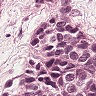
Metastatic tissue present: yes